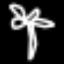
Label: palm tree